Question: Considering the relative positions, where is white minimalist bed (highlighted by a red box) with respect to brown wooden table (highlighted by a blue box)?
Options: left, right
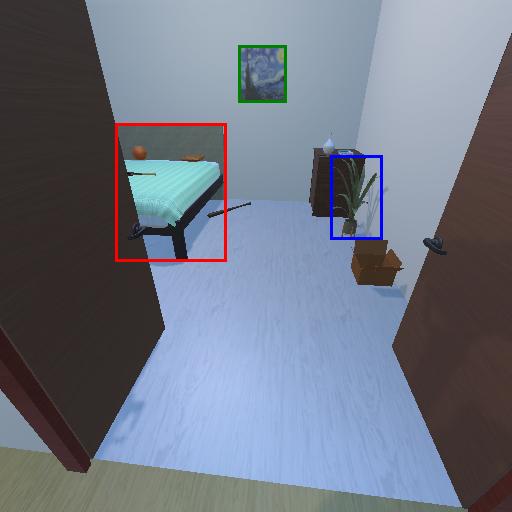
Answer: left